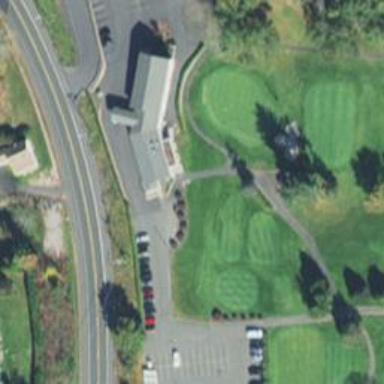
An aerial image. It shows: Pathway for golfing.